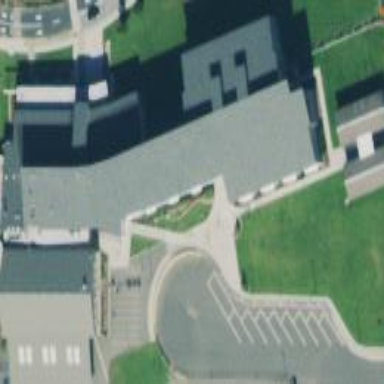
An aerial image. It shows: School building.